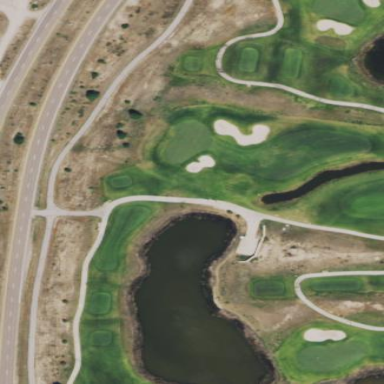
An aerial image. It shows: Water hazard on golf course. The hazard is natural water feature.